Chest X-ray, PA view. Patient: 42 years old, sex F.
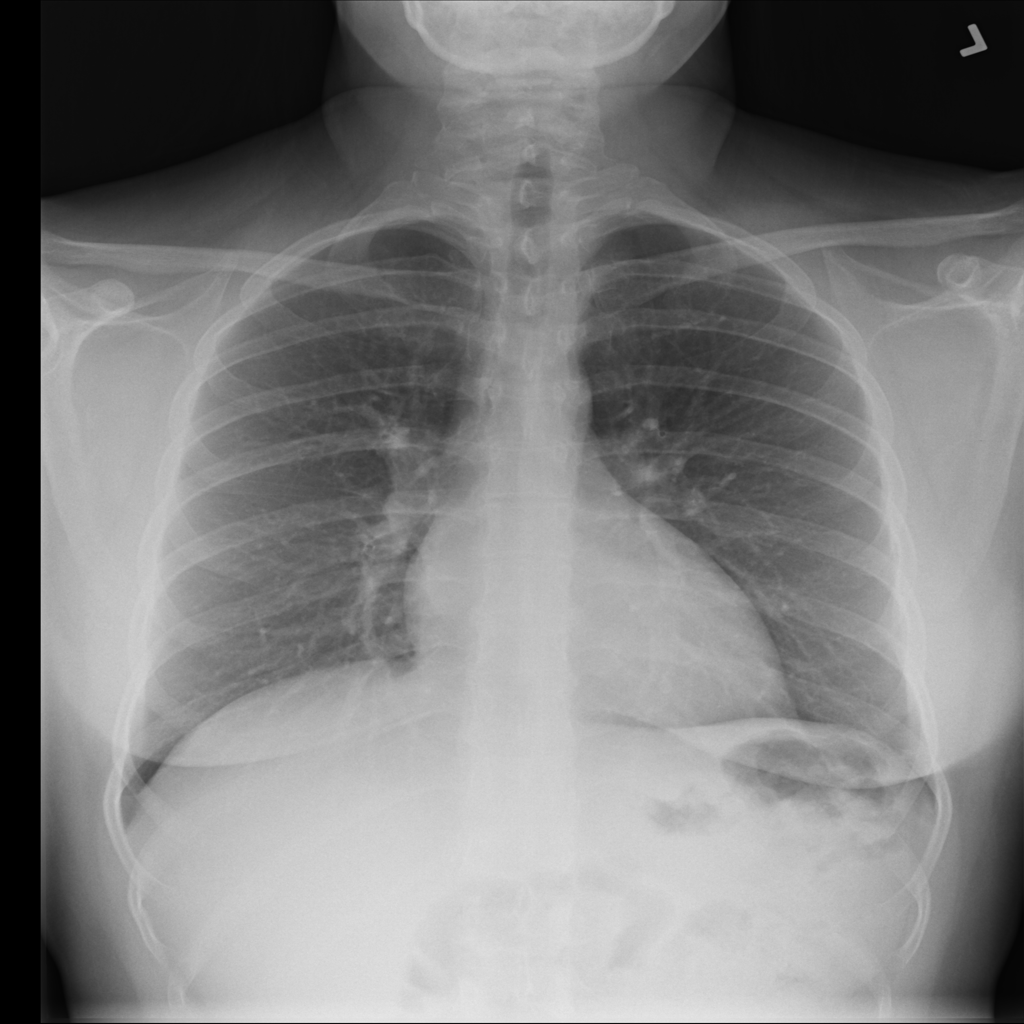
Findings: No Finding